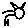
Label: cat